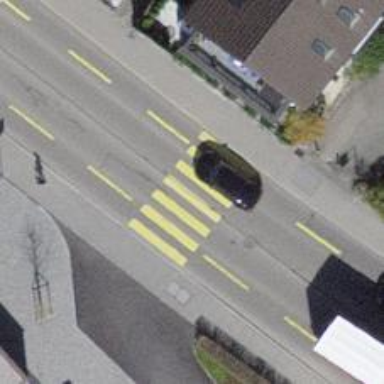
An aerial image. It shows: Footway with zebra crossing.